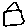
Label: house